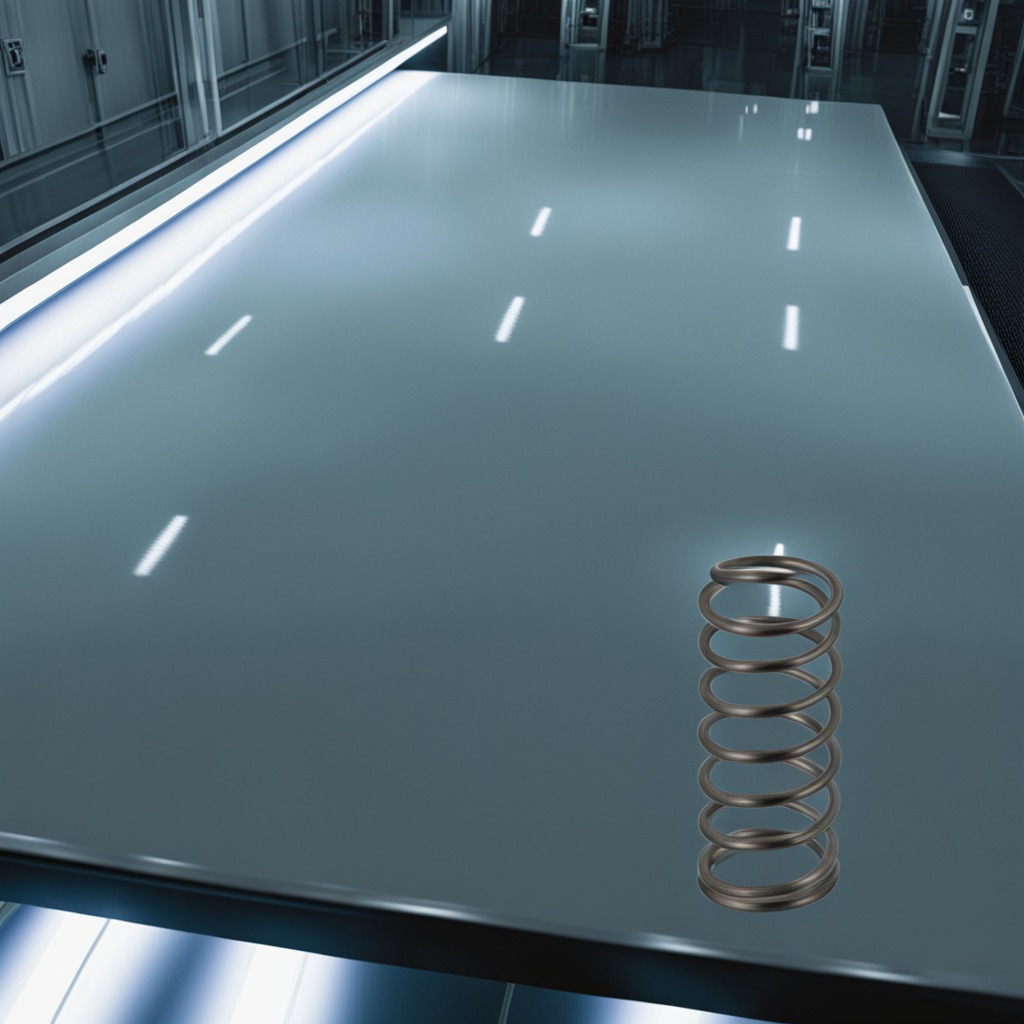
A coiled metal spring is lying on a high-gloss table.